Question: I am having difficulties making my footer background colour span the whole viewport. Hope someone can point me to the right direction! Thanks!
[
'''
<footer>
<div id="top-footer">
Hong Kong
</div>
<div id="bottom-footer">
<a href="https://support.google.com/websearch/?p=ws_results_help&hl=en-HK&fg=1">Help</a>
<a href="https://policies.google.com/privacy?hl=en-HK&fg=1">Privacy</a>
<a href="https://policies.google.com/terms?hl=en-HK&fg=1">Terms</a>
</div>
</footer>
'''
'''
#top-footer, #bottom-footer {
margin: 0;
padding: 1rem 2rem;
height: 1rem;
font-size: medium;
}
#bottom-footer > a {
display: inline;
padding-right: 2rem;
margin: 0;
font-size: medium;
}
footer {
margin-top: 2rem;
background-color: grey;
width: 100%;
}
'''
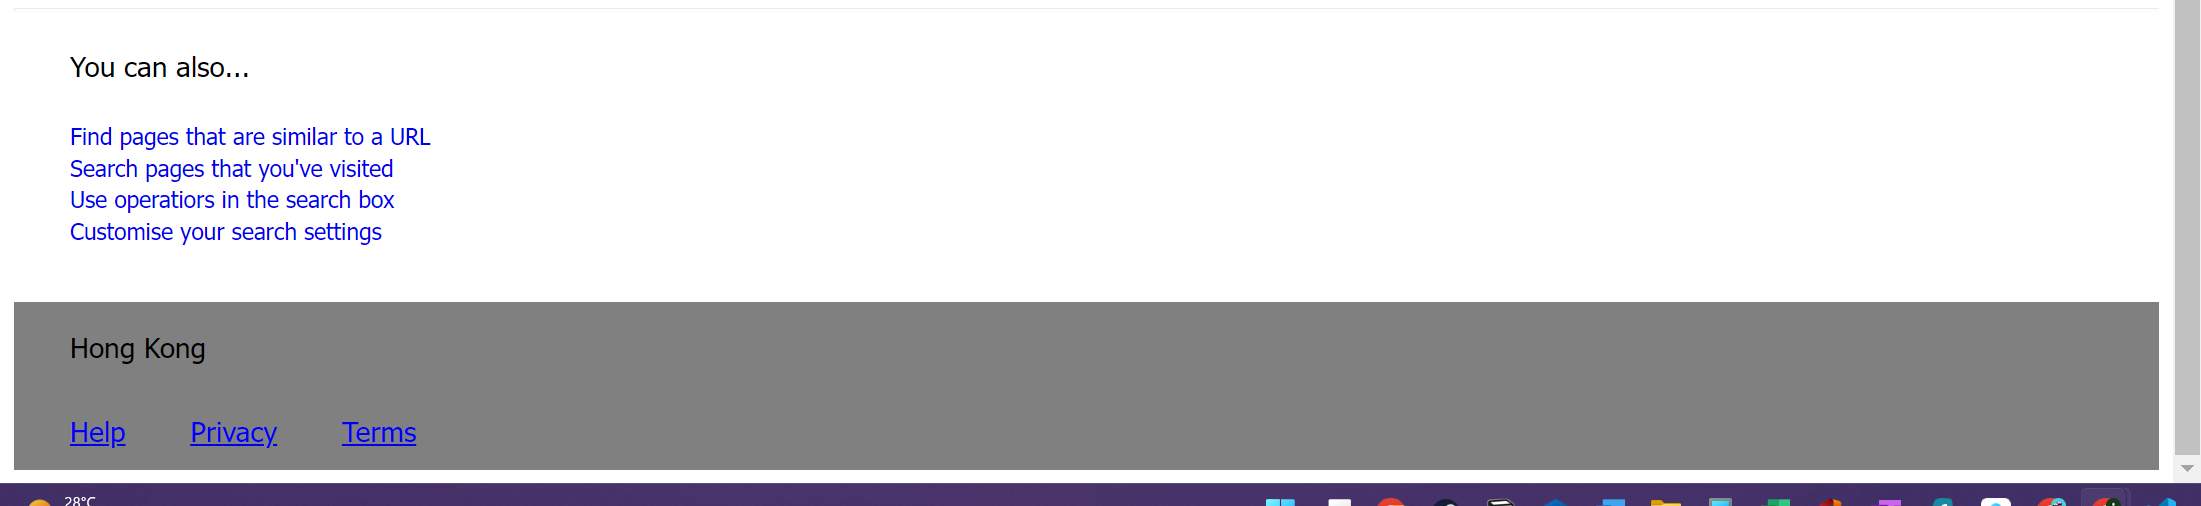
Answer: To remove the 'body''s default margin, just add:
'''
body {
margin: 0;
}
'''
Your new CSS styles:
'''
body {
margin: 0;
}
#top-footer,
#bottom-footer {
margin: 0;
padding: 1rem 2rem;
height: 1rem;
font-size: medium;
}
#bottom-footer>a {
display: inline;
padding-right: 2rem;
margin: 0;
font-size: medium;
}
footer {
margin-top: 2rem;
background-color: grey;
width: 100%;
}
'''